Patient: sex M, age 59
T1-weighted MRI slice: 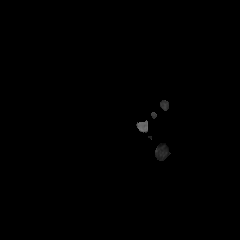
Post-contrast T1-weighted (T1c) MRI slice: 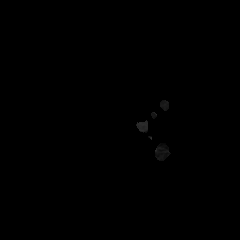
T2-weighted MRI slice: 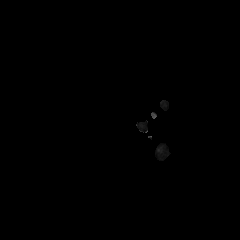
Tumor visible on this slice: no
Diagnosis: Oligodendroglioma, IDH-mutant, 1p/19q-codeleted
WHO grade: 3